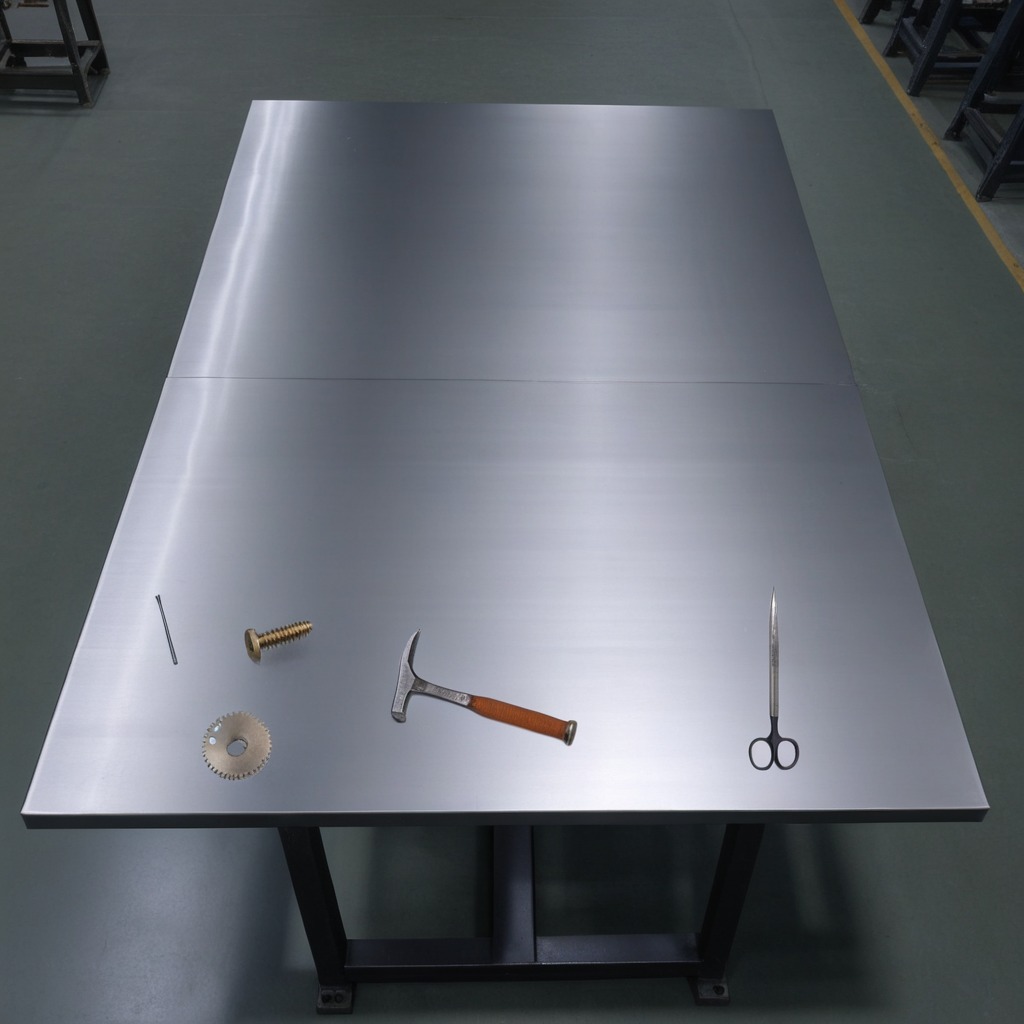
A gear with teeth, a metal machine screw, an iron nail, a hammer, and a pair of scissors are lying on the tabletop.